Question: I was trying to build a small random number guessing game using the command line tool in Xcode.
I have also added an image of the errors that come from the Xcode ide
'''
import Foundation
var randomNumber = 1
var userGuess = 1
var continueGuessing = true
var keepPlaying = true
var input = ""
while (keepPlaying) {
randomNumber = Int(arc4random_uniform(101)) //to get a random number between 0-100
println(" The random number to guess is: \(randomNumber)" );
while (continueGuessing) {
println(" Pick a number between 0 and 100. ")
input = NSString(data: NSFileHandle.fileHandleWithStandardInput().
availableData,encoding:NSUTF8StringEncoding)! //get keyboard input
input = input.stringByReplacingOccurrencesOfString("
", withString: "", options:NSStringCompareOptions.LiteralSearch, range: nil)//strip off the/n
userGuess = input.toInt()!
if (userGuess == randomNumber) {
continueGuessing = false
println("correct number!");
}
//nested if statement
else if (userGuess > randomNumber){
//user guessed to high
println("your guess is too high");
}
else {
//no reason to check if userGuess < random. it has to be.
println("Play again? Y or N");
input = NSString(data: NSFileHandle.fileHandleWithStandardInput().availableData,
encoding:NSUTF8StringEncoding!
input = input.stringByReplacingOccurrencesOfString("
", withString: "", options: <#NSStringCompareOptions#>.LiteralSearch, range: nil);
} if (input == "N" || input == "n"){
keepPlaying = false
}
continueGuessing = true
'''

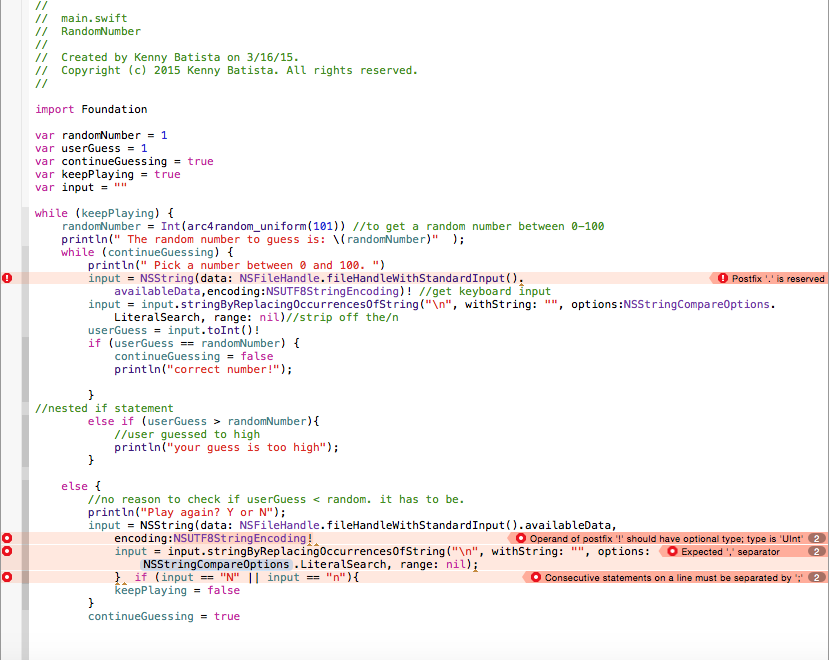
Answer: You've got two small mistakes:
You have a newline here and also need to cast to a String - change this:
'''
input = NSString(data: NSFileHandle.fileHandleWithStandardInput().
availableData,encoding:NSUTF8StringEncoding)!
'''
to this:
'''
input = NSString(data: NSFileHandle.fileHandleWithStandardInput().availableData, encoding: NSUTF8StringEncoding)! as String
'''
You also left the XCode autogenerated placeholder for NSStringCompareOptions - change this:
'''
input = input.stringByReplacingOccurrencesOfString("
", withString: "", options: <#NSStringCompareOptions#>.LiteralSearch, range: nil);
'''
to this:
'''
input = input.stringByReplacingOccurrencesOfString("
", withString: "", options: NSStringCompareOptions.LiteralSearch, range: nil)
'''
Here is your full snippet with the corrections above:
'''
while (keepPlaying) {
randomNumber = Int(arc4random_uniform(101)) //to get a random number between 0-100
println(" The random number to guess is: \(randomNumber)" );
while (continueGuessing) {
println(" Pick a number between 0 and 100. ")
input = NSString(data: NSFileHandle.fileHandleWithStandardInput().availableData, encoding: NSUTF8StringEncoding)! as String
input = input.stringByReplacingOccurrencesOfString("
", withString: "", options:NSStringCompareOptions.LiteralSearch, range: nil)//strip off the/n
userGuess = input.toInt()!
if (userGuess == randomNumber) {
continueGuessing = false
println("correct number!");
}
//nested if statement
else if (userGuess > randomNumber){
//user guessed to high
println("your guess is too high");
}
else {
//no reason to check if userGuess < random. it has to be.
println("Play again? Y or N");
input = NSString(data: NSFileHandle.fileHandleWithStandardInput().availableData, encoding: NSUTF8StringEncoding)! as String
input = input.stringByReplacingOccurrencesOfString("
", withString: "", options: NSStringCompareOptions.LiteralSearch, range: nil);
} if (input == "N" || input == "n"){
keepPlaying = false
}
continueGuessing = true
'''